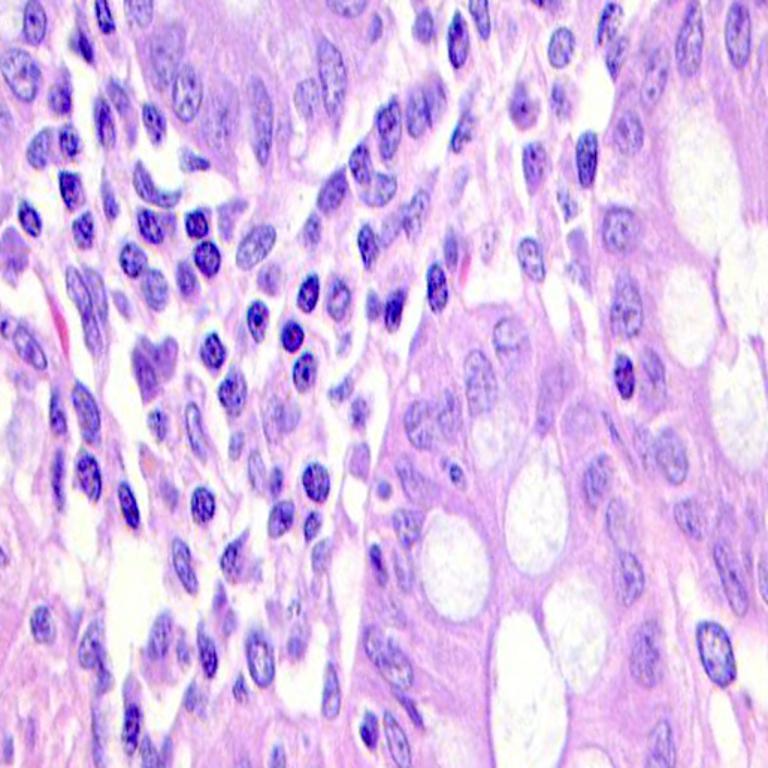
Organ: colon
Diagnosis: benign